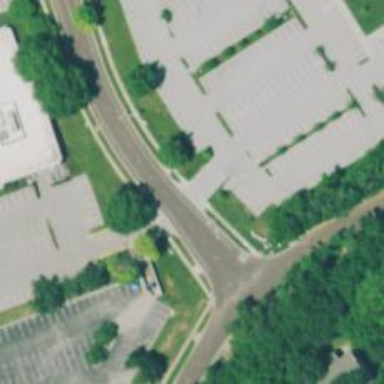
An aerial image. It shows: Unmarked crossing on the road.